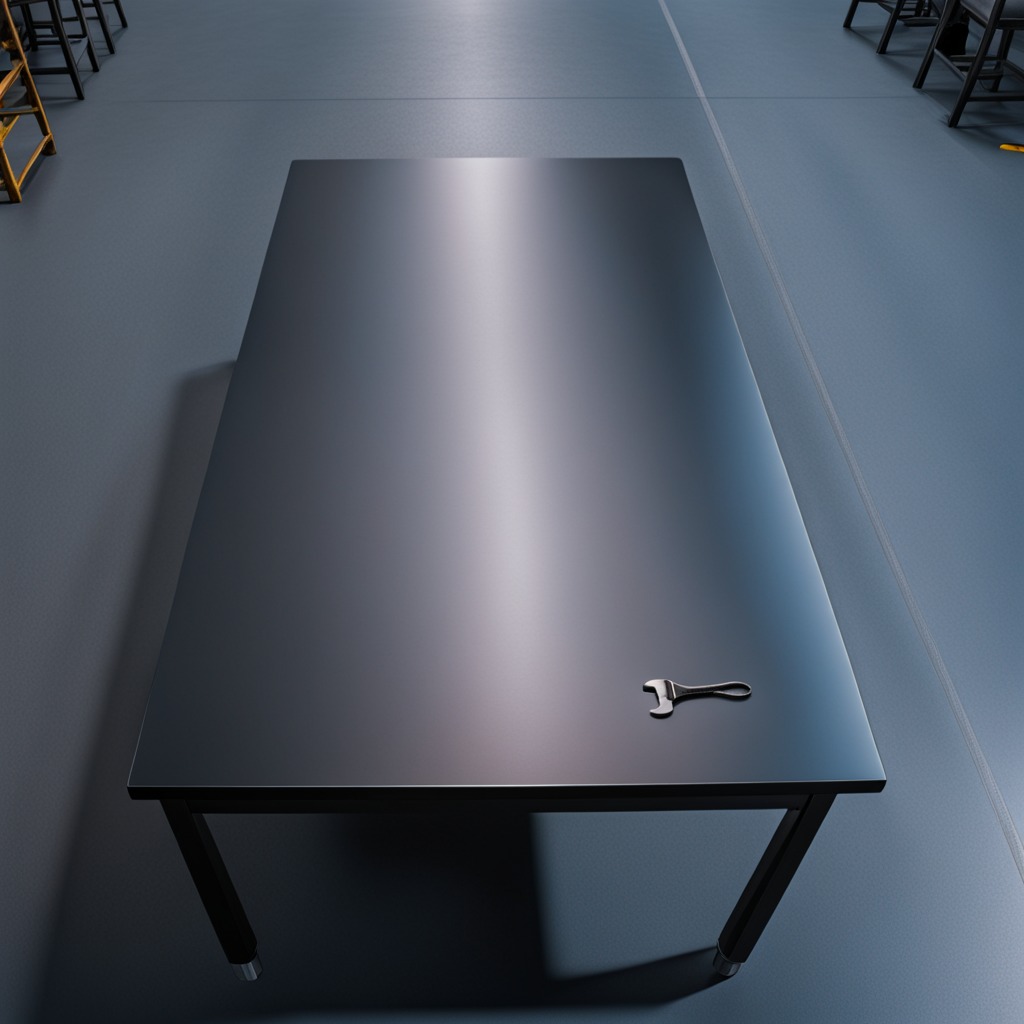
A wrench is lying on the tabletop.